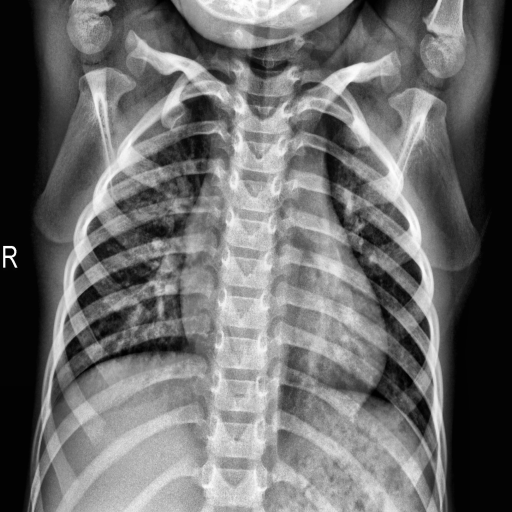
Finding: NORMAL